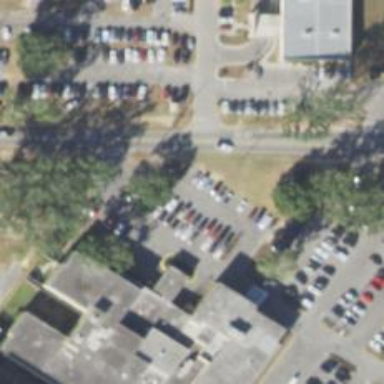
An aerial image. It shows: Parking space.